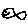
Label: fish